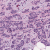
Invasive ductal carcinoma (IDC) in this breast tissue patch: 1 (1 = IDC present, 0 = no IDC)